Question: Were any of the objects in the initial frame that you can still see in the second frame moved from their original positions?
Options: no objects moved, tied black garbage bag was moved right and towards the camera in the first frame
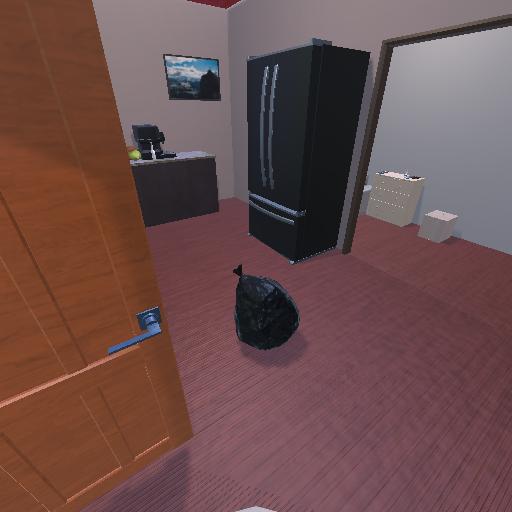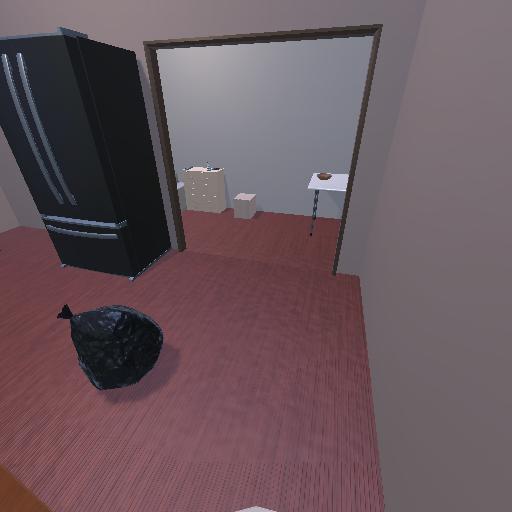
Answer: no objects moved